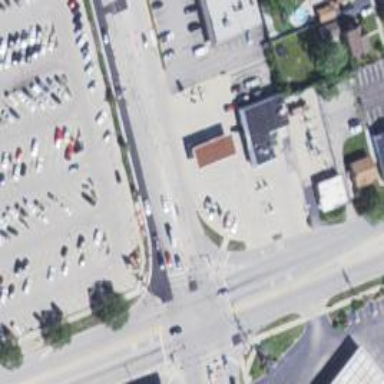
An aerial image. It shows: Asphalt road with secondary link designation.